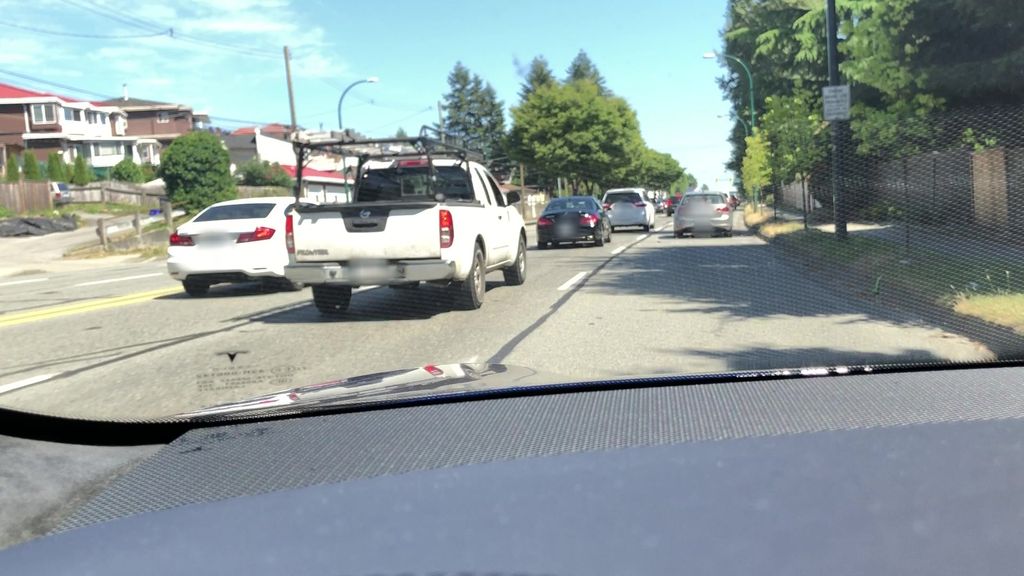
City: vancouver